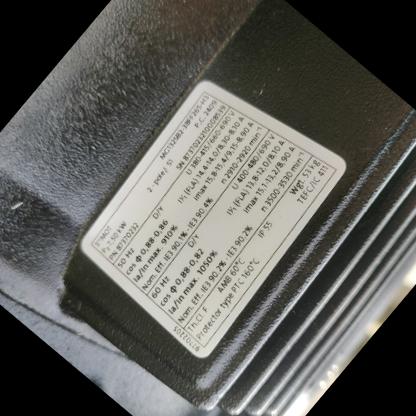
Klasa: tabliczka-znamionowa